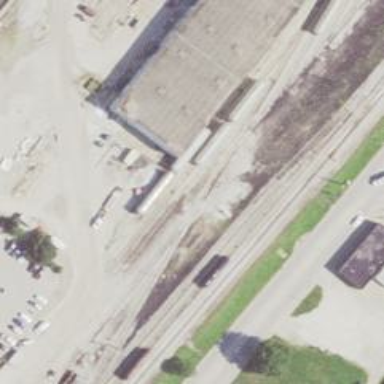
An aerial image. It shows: Railway yard used for servicing trains.